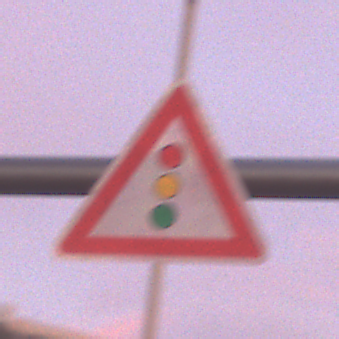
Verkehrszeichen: Lichtzeichenanlage
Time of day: SunriseSunset
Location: Outdoor (Urban)
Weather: PartlyCloudy
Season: NotSpecified
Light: Natural